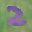
Label: 2